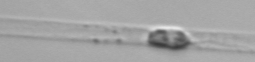
Label: Dactyliosolen_blavyanus